Question: I have a set of points with x and y coordinates that can be seen in the figure below. The coordinates of the 9 points were stored in a list as follows:
'''
L = [[5,2], [4,1], [3.5,1], [1,2], [2,1], [3,1], [3,3], [4,3] , [2,3]]
'''
The idea is to sort the points clockwise from an origin. In this case, the origin is the point that is colored and that has an arrow that indicates the direction of the ordering. Do not worry about creating methodology to determine the origin because it is already solved.
Thus, after being ordered, the list 'L' should be as follows:
'''
L = [[2,3], [3,3], [4,3], [5,2], [4,1], [3.5,1], [3,1], [2,1], [1,2]]
'''
Note that the x and y coordinates are not changed. What changes is the storage order.
Do you have any idea of an algorithm, script or methodology for this problem in the python language?

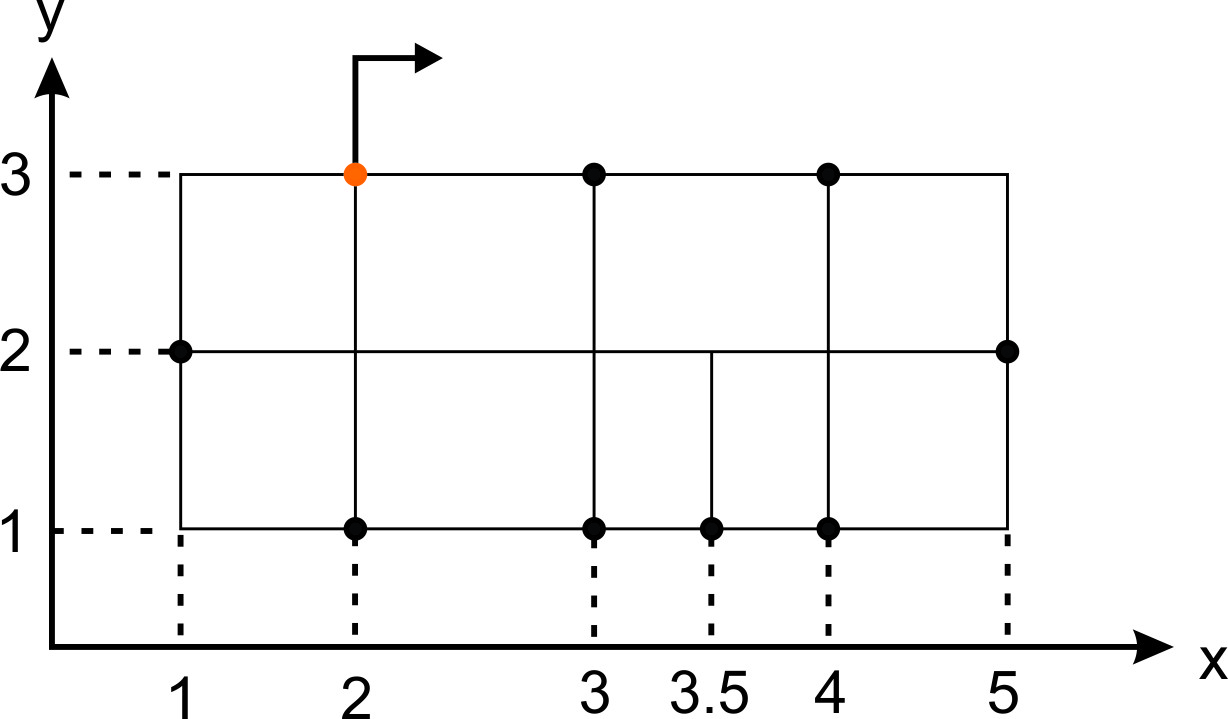
Answer: With a bit of trigonometry it's not that hard. Maybe you know but the angle between two (normalized) vectors is 'acos(vec1 * vec2)'. However this calculates only the projected angle but one could use 'atan2' to calculate the direction-aware angle.
To this means a function calculating it and then using it as 'key' for sorting would be a good way:
'''
import math
pts = [[2,3], [5,2],[4,1],[3.5,1],[1,2],[2,1],[3,1],[3,3],[4,3]]
origin = [2, 3]
refvec = [0, 1]
def clockwiseangle_and_distance(point):
# Vector between point and the origin: v = p - o
vector = [point[0]-origin[0], point[1]-origin[1]]
# Length of vector: ||v||
lenvector = math.hypot(vector[0], vector[1])
# If length is zero there is no angle
if lenvector == 0:
return -math.pi, 0
# Normalize vector: v/||v||
normalized = [vector[0]/lenvector, vector[1]/lenvector]
dotprod = normalized[0]*refvec[0] + normalized[1]*refvec[1] # x1*x2 + y1*y2
diffprod = refvec[1]*normalized[0] - refvec[0]*normalized[1] # x1*y2 - y1*x2
angle = math.atan2(diffprod, dotprod)
# Negative angles represent counter-clockwise angles so we need to subtract them
# from 2*pi (360 degrees)
if angle < 0:
return 2*math.pi+angle, lenvector
# I return first the angle because that's the primary sorting criterium
# but if two vectors have the same angle then the shorter distance should come first.
return angle, lenvector
'''
A 'sorted' run:
'''
>>> sorted(pts, key=clockwiseangle_and_distance)
[[2, 3], [3, 3], [4, 3], [5, 2], [4, 1], [3.5, 1], [3, 1], [2, 1], [1, 2]]
'''
and with a rectangular grid around the origin this works as expected as well:
'''
>>> origin = [2,3]
>>> refvec = [0, 1]
>>> pts = [[1,4],[2,4],[3,4],[1,3],[2,3],[3,3],[1,2],[2,2],[3,2]]
>>> sorted(pts, key=clockwiseangle_and_distance)
[[2, 3], [2, 4], [3, 4], [3, 3], [3, 2], [2, 2], [1, 2], [1, 3], [1, 4]]
'''
even if you change the reference vector:
'''
>>> origin = [2,3]
>>> refvec = [1,0] # to the right instead of pointing up
>>> pts = [[1,4],[2,4],[3,4],[1,3],[2,3],[3,3],[1,2],[2,2],[3,2]]
>>> sorted(pts, key=clockwiseangle_and_distance)
[[2, 3], [3, 3], [3, 2], [2, 2], [1, 2], [1, 3], [1, 4], [2, 4], [3, 4]]
'''
Thanks '@Scott Mermelstein' for the better function name and '@f5r5e5d' for the 'atan2' suggestion.